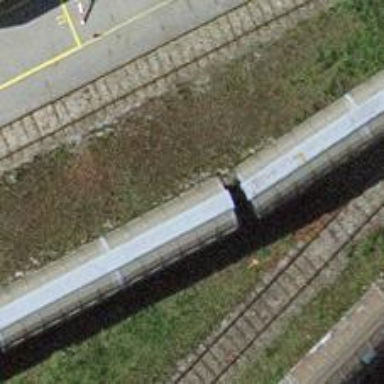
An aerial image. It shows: Single railway spur track.